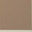
Piece: xx